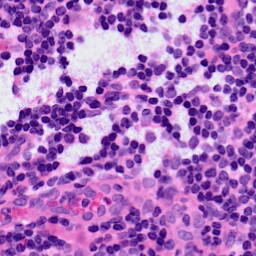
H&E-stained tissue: LymphNode